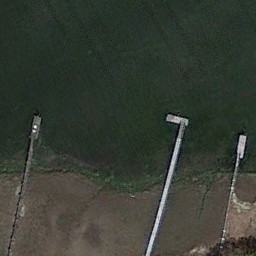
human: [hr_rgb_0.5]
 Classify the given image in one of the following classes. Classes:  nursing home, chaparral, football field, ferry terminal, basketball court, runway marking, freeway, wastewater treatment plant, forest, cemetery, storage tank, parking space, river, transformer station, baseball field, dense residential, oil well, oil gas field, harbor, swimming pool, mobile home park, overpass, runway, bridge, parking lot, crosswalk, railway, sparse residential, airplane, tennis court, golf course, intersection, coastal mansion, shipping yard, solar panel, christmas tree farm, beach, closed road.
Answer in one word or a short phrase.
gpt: ferry terminal